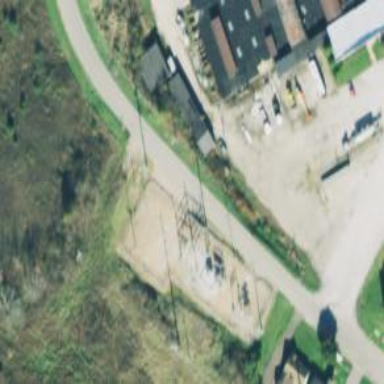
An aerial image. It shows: Power substation.